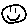
Label: smiley face